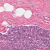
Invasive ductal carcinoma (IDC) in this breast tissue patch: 0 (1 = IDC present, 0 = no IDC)